Question: I'd like to make a pretty plot of my binary tree.
Here's my custom BinaryTree class:
'''
class BinaryTree():
def __init__(self, data):
self.data = data
self.right = None
self.left = None
'''
Now, in order to plot this graph I'll use the networkx library and so I need to convert my graph to a networkx object and then plot it using graphviz. The problem is the : in order to build my new object, I need the edges.
For example given a binary tree like in the following figure.

I need to retrieve the edge list. Would be something like this:
'''
[(0,1),(0,2),(2,3),(2,4)]
'''
Notice that in my case I don't have id on node. And so how can I do this?
I believe it might be some recursive function taking account on the depth but I'm having some difficulties so a little help is appreciated. ;)
EDIT
Thanks for the answers. But I found a solution by myself that works well..:P
Here it is:
'''
def edgelist(node, output, id=0):
if node is None or isinstance(node, bt.Leaf):
return output
if node.left:
output.append((id, id*2+1))
if node.right:
output.append((id, id*2+2))
edgelist(node.left, output, id*2+1)
edgelist(node.right, output, id*2+2)
return output
'''
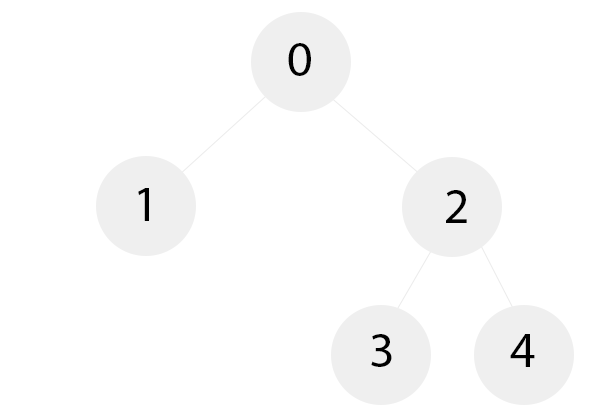
Answer: Here is one way you could modify the 'BinaryTree' class to dump an edgelist:
'''
import networkx as nx
import itertools as IT
import matplotlib.pyplot as plt
class BinaryTree(object):
def __init__(self, data):
self.data = data
self.right = None
self.left = None
self.name = None
def edgelist(self, counter = IT.count().next):
self.name = counter() if self.name is None else self.name
for node in (self.left, self.right):
if node:
node.name = counter() if node.name is None else node.name
yield (self.name, node.name)
for node in (self.left, self.right):
if node:
for n in node.edgelist(counter):
yield n
tree = [BinaryTree(i) for i in range(5)]
tree[0].left = tree[1]
tree[0].right = tree[2]
tree[2].left = tree[3]
tree[2].right = tree[4]
edgelist = list(tree[0].edgelist())
print(edgelist)
G = nx.Graph(edgelist)
nx.draw_spectral(G)
plt.show()
'''
yields
'''
[(0, 1), (0, 2), (2, 3), (2, 4)]
'''